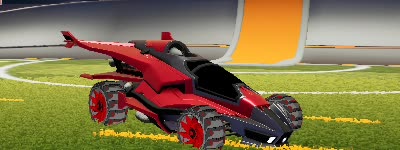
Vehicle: aftershock